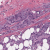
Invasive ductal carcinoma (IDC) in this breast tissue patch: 1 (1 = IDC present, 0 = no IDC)